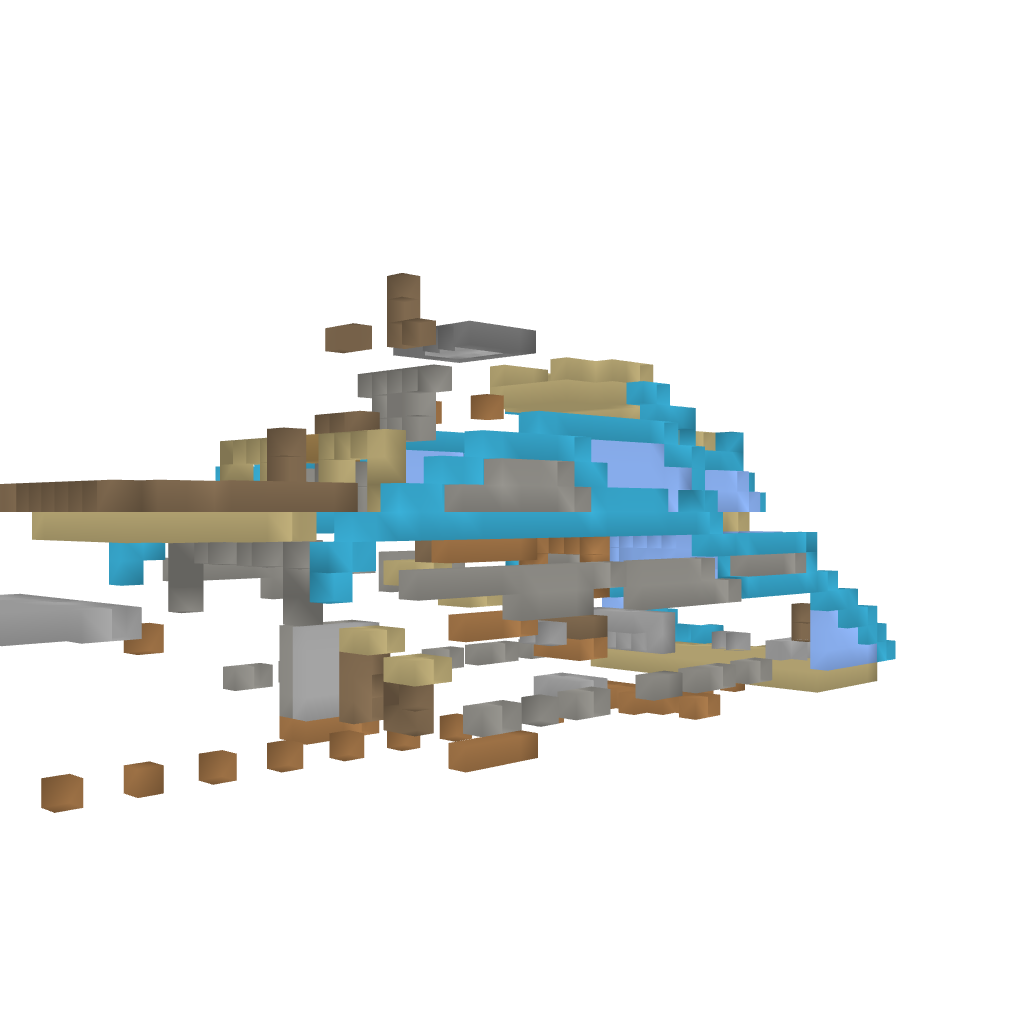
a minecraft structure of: Yaht (Ecl1pse8) 1.7.2